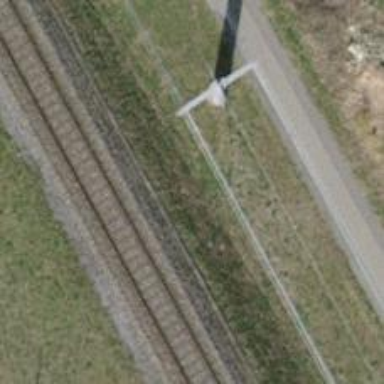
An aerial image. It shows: Concrete power pole.